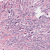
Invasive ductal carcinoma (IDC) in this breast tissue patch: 1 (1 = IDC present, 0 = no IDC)